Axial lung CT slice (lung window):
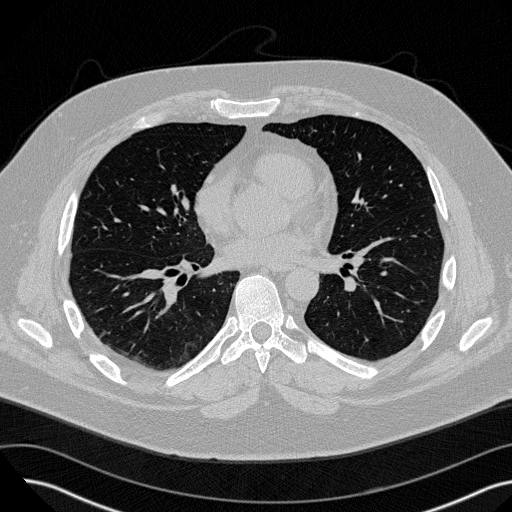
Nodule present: no